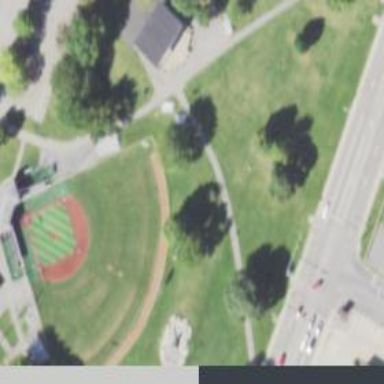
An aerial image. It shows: Baseball pitch for leisure land.